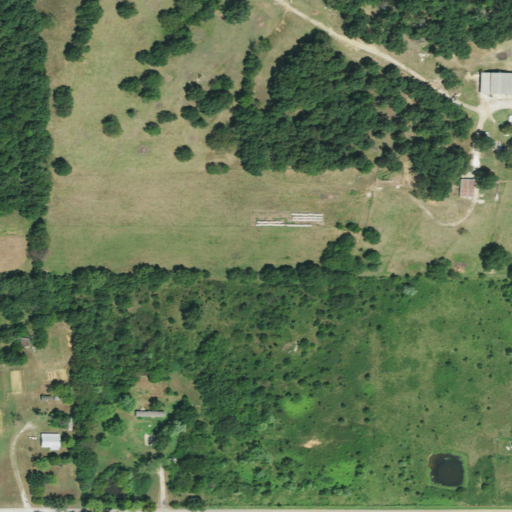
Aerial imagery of mountain in Oklahoma named Pheasant Hill containing pasture, deciduous forest, open development, low intensity development, and medium intensity development